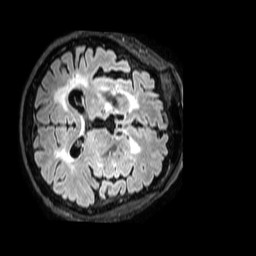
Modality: FLAIR
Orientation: axial
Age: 63
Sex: male
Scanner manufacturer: philips
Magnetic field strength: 3 T
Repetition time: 4.8 s
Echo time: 0.2754 s